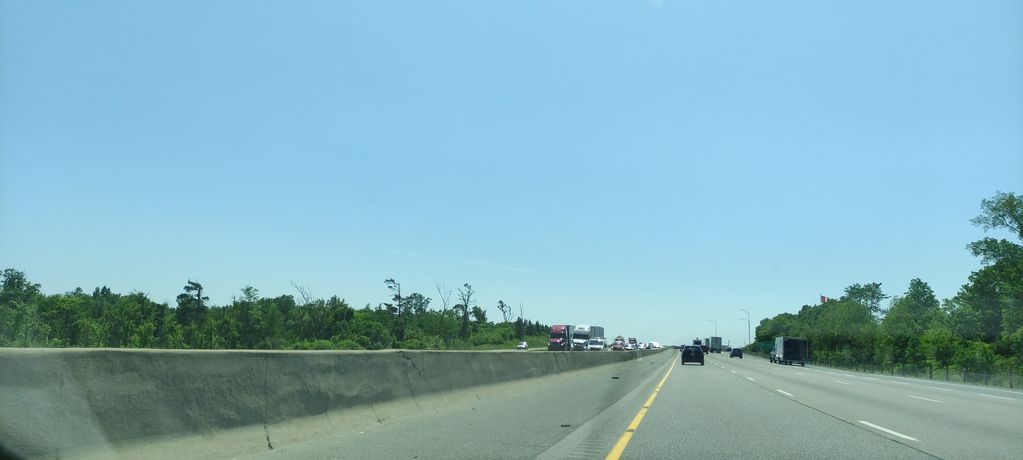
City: kitchener-waterloo